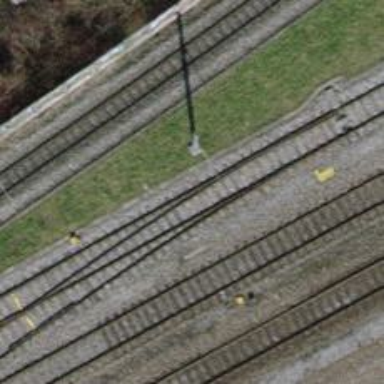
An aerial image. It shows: Single-track electrified railway yard with contact line electrification.